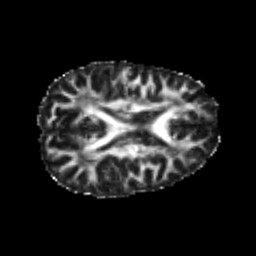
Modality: FA
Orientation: axial
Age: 23
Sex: female
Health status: healthy
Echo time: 0.074 s